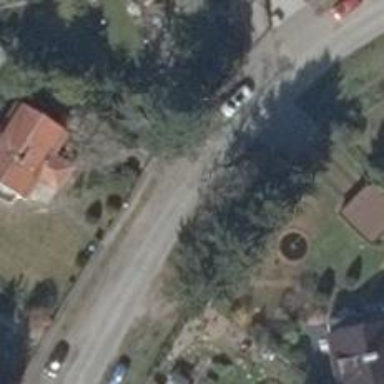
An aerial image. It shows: Residential road with separate sidewalk.